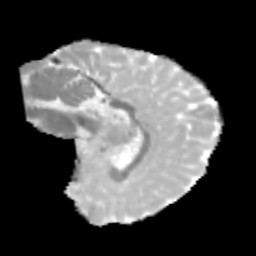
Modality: MD
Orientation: sagittal
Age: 11
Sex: male
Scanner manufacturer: siemens
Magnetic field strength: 3 T
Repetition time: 3.8 s
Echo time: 0.07 s